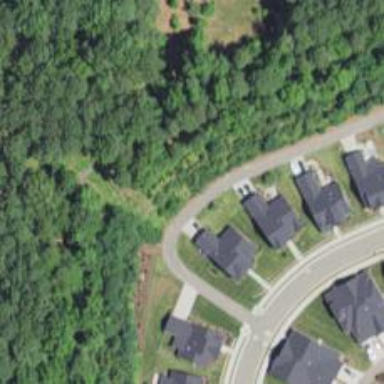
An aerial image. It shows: Alley classified as service road.